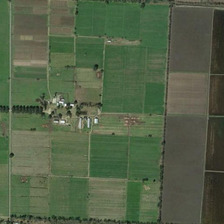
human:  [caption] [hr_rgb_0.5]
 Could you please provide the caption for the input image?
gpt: a few crooked paths pass through the farm .

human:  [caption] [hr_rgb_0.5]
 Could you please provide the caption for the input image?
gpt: many pieces of green farmlands are in a square near some gray farmlands .

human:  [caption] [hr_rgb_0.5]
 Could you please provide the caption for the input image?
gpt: many pieces of green farmlands are in a square near some gray farmlands .

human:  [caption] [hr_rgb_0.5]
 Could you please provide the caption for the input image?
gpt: the little farm consists of grass and crops .

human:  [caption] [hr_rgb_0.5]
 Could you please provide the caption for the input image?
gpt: the little farm consists of grass and crops .